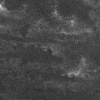
Atmospheric dust classification: not_dusty